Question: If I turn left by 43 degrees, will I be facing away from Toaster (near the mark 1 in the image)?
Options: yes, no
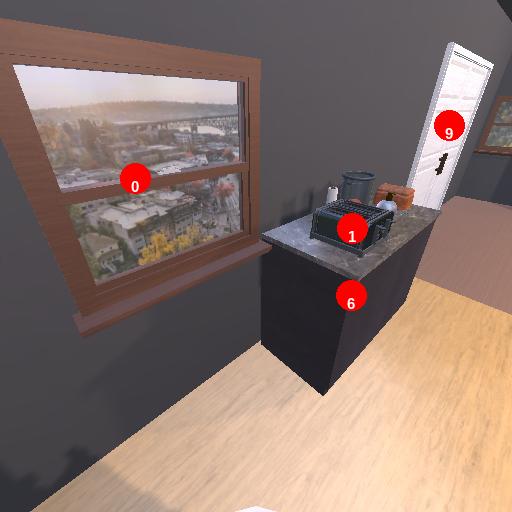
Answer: yes